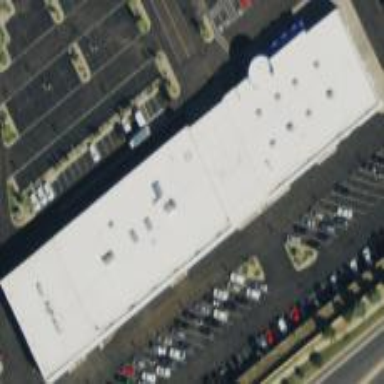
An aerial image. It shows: Retail building with car shop.